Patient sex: M
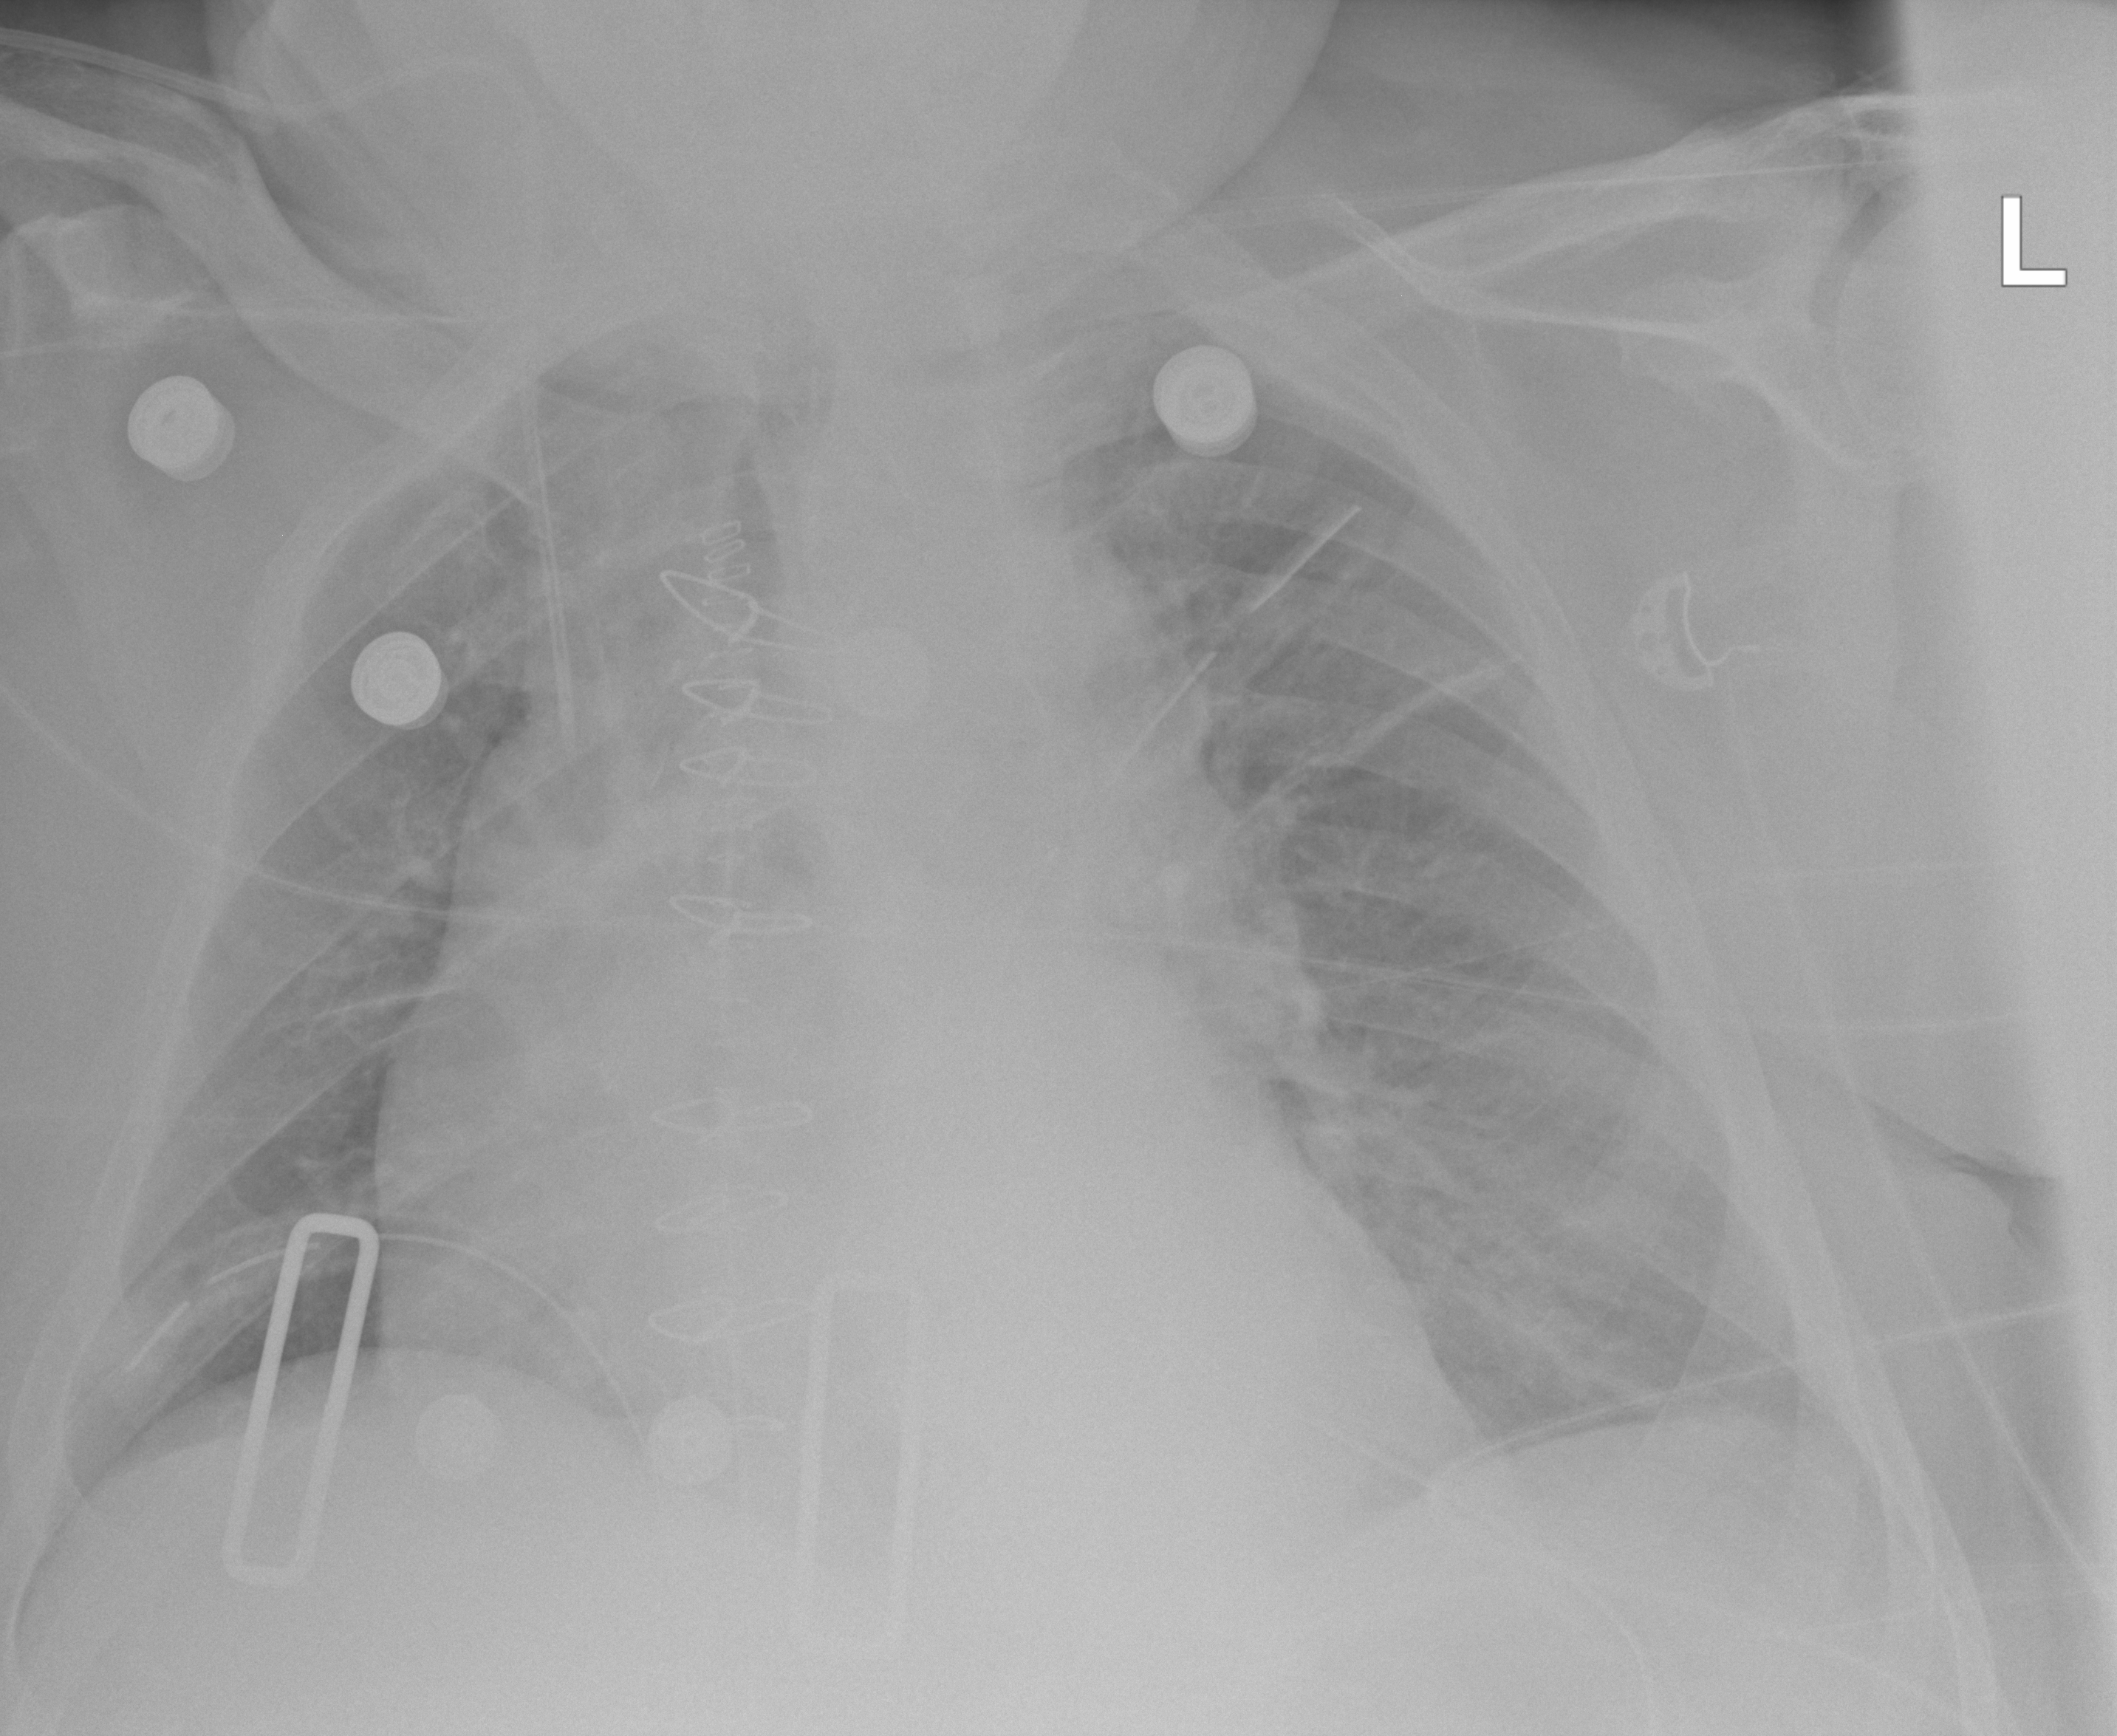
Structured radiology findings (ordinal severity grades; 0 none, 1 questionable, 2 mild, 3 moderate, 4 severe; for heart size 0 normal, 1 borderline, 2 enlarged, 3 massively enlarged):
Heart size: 2
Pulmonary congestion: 2
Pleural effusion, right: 0
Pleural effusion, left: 2
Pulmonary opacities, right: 2
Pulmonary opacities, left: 3
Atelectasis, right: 2
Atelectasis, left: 2